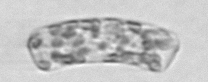
Label: Guinardia_striata